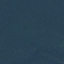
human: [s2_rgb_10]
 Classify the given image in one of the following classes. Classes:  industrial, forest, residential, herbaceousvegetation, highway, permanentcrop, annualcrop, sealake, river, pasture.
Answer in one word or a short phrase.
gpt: Forest